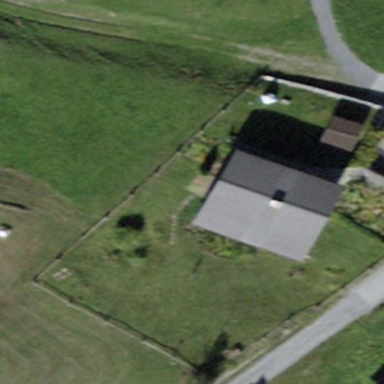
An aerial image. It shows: Detached building.